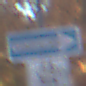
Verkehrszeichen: EinbahnstrasseRechtsweisend
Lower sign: RichtungsangabeDurchPfeile9
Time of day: SunriseSunset
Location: Outdoor (Nature)
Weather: Clear
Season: Autumn
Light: Natural